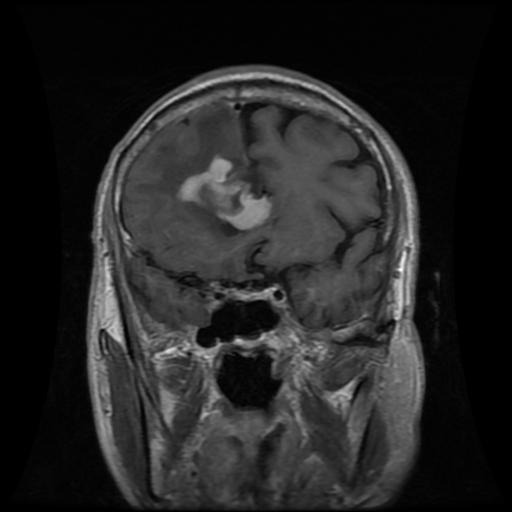
Label: glioma